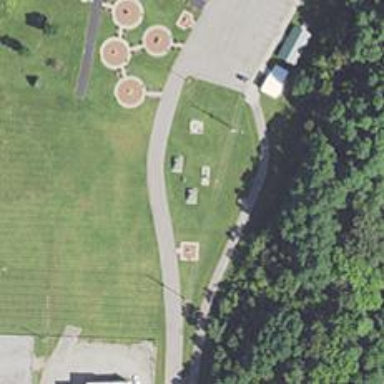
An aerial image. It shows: Historic tank.